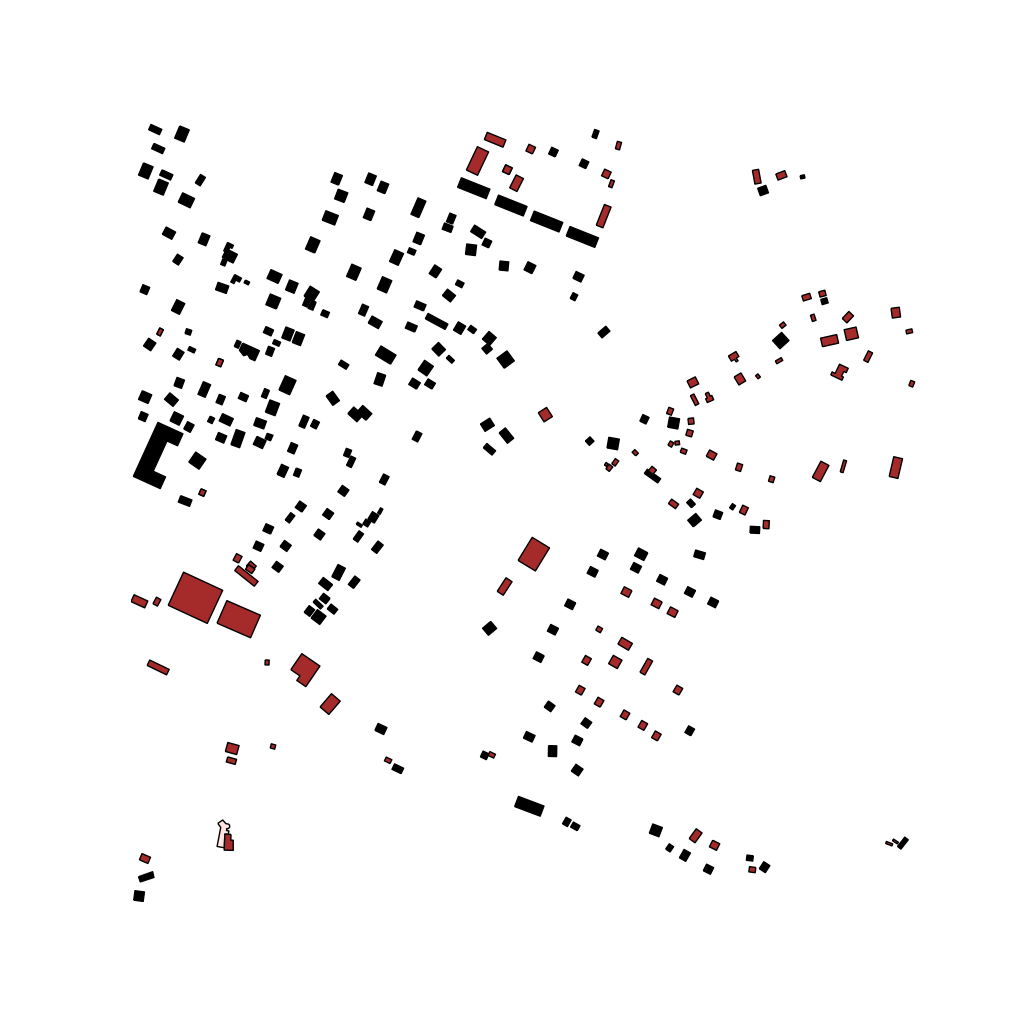
Tags: overhead vector_map, recreation, residential, transport, modern, soviet, individual_rise, low_rise, density_2, Building, Facility, Gas, 1.0 km²